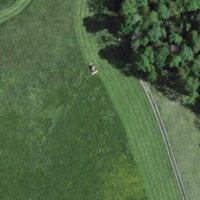
EUNIS habitat code: 24
Species observed at this site:
Teucrium scorodonia
Geum rivale